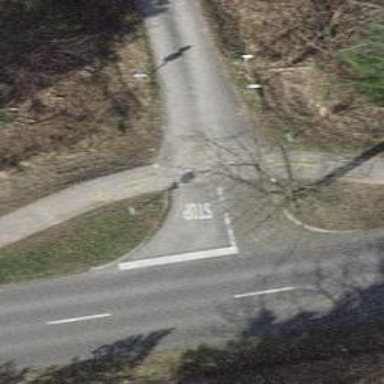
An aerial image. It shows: Road with stop sign.